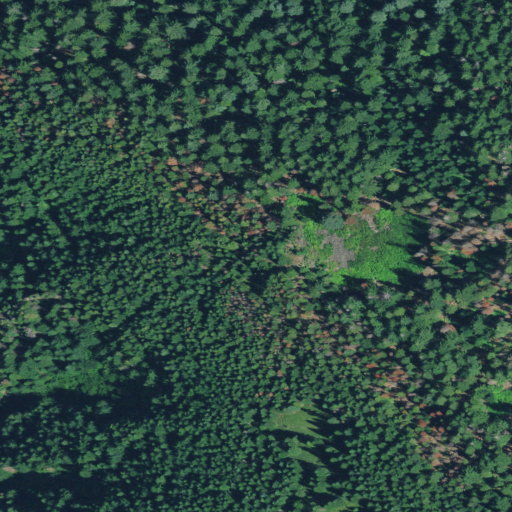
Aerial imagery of mountain in Oregon named Tipsoo Butte containing evergreen forest, grassland, and shrub